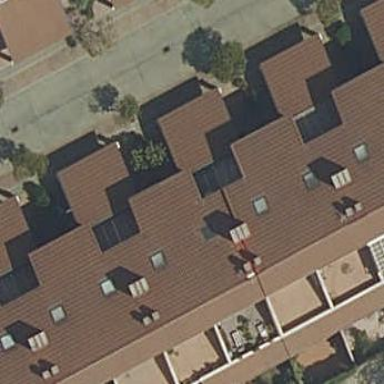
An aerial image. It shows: Residential building.